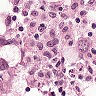
Metastatic tissue present: yes